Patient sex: M
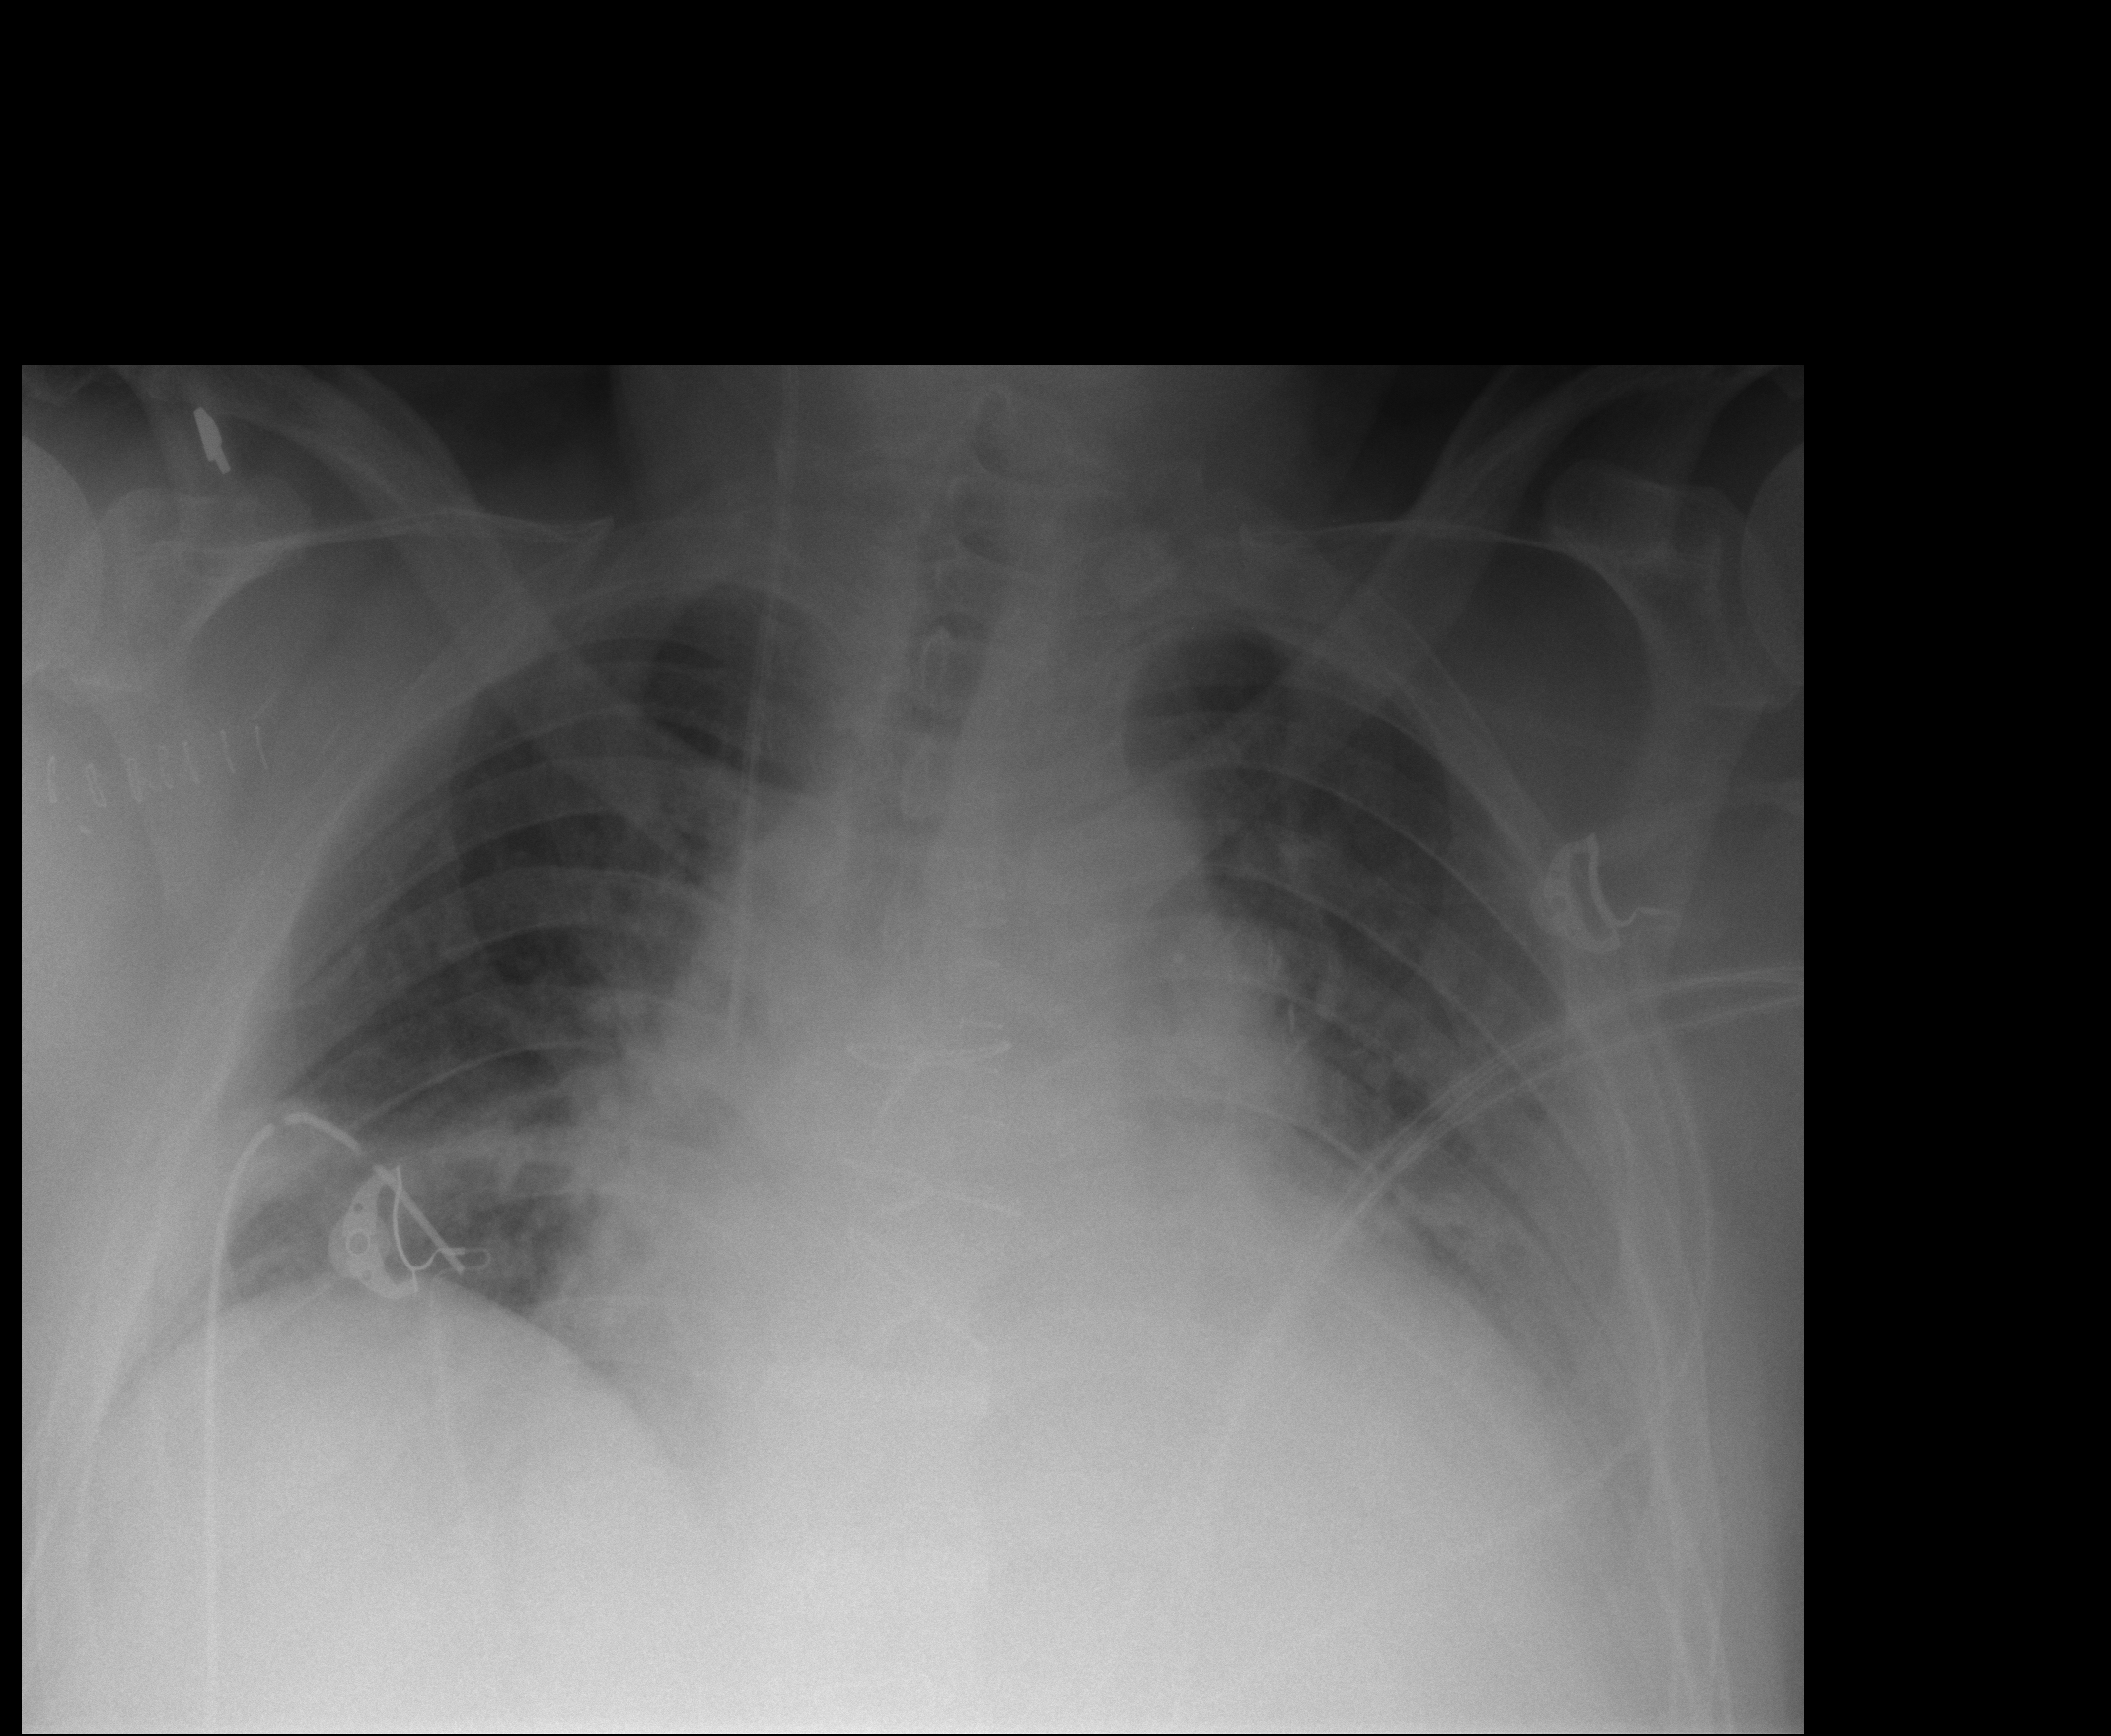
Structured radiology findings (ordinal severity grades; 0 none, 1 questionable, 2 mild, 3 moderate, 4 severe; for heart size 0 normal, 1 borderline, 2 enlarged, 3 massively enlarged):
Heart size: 2
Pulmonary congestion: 1
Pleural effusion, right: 0
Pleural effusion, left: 2
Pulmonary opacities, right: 0
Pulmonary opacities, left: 0
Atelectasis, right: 2
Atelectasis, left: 2